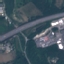
Land use / land cover class: Highway